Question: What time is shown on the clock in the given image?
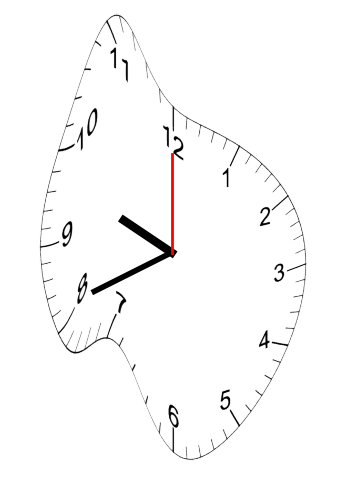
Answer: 09:41:00